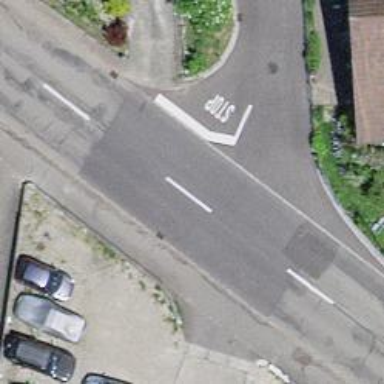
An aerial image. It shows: Stop road.